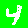
Digit: 4